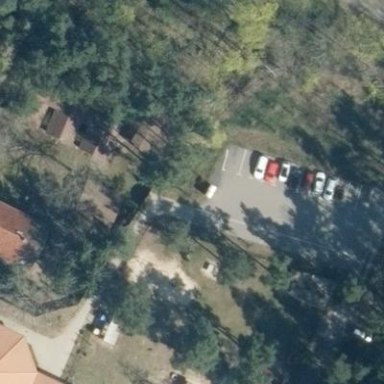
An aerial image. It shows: Parking area.